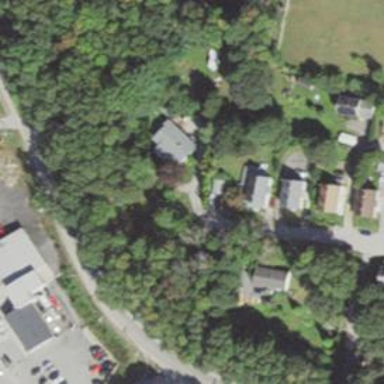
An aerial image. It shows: Residential driveway designated as service road.